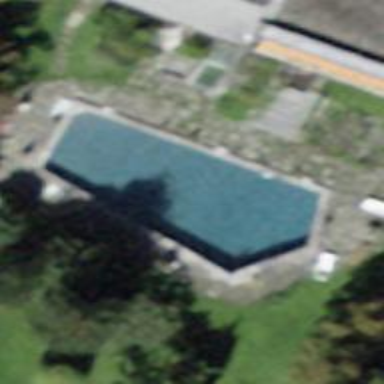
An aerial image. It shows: Swimming pool located in leisure land.